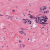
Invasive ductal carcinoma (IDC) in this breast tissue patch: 1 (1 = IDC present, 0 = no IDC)